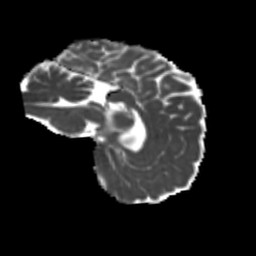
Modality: MD
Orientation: sagittal
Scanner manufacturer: siemens
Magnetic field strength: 3 T
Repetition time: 4 s
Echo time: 0.0594 s